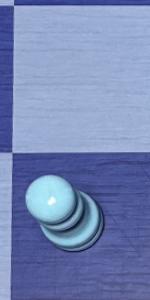
Label: Pawn_White